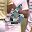
Label: 6